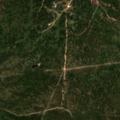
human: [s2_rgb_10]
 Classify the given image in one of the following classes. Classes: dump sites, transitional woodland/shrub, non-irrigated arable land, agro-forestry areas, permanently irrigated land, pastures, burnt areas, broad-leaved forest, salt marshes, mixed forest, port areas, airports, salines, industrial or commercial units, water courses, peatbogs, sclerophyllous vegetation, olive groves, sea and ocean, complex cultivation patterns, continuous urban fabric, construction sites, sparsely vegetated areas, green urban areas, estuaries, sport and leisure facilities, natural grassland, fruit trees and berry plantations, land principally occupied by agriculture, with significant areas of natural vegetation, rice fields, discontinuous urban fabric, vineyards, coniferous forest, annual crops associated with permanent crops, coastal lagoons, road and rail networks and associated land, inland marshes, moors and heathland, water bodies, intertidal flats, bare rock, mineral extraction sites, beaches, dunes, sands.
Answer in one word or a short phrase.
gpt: continuous urban fabric